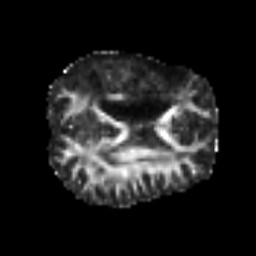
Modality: FA
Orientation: axial
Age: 50
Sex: male
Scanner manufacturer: siemens
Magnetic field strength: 3 T
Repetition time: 6.1 s
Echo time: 0.101 s